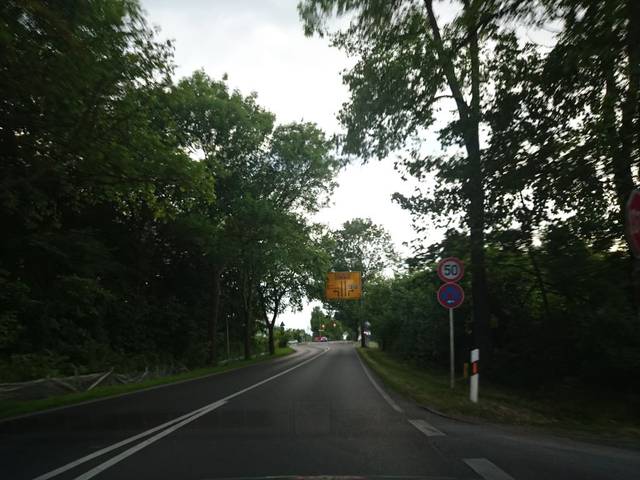
Region: Germany
Coordinates: 52.546, 13.606